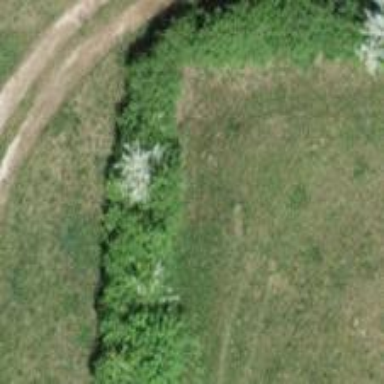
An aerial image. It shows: Hedge acting as barrier.